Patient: sex M, age 58
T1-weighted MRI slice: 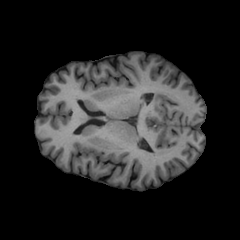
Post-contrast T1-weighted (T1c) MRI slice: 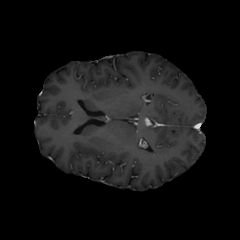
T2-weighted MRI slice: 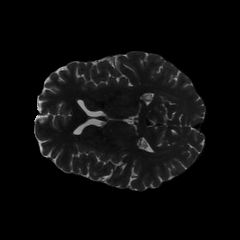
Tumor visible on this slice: no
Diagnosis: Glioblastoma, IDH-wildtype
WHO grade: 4